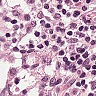
Metastatic tissue present: no